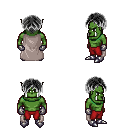
a pixel art fantasy rpg character, male body template, orc, green skin, gray cape, red pants, gray parted hairstyle, metal gloves, metal boots, four views (front, back, left, right), 2x2 character sprite sheet, small pixel art, hard edges, no anti-aliasing